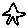
Label: star